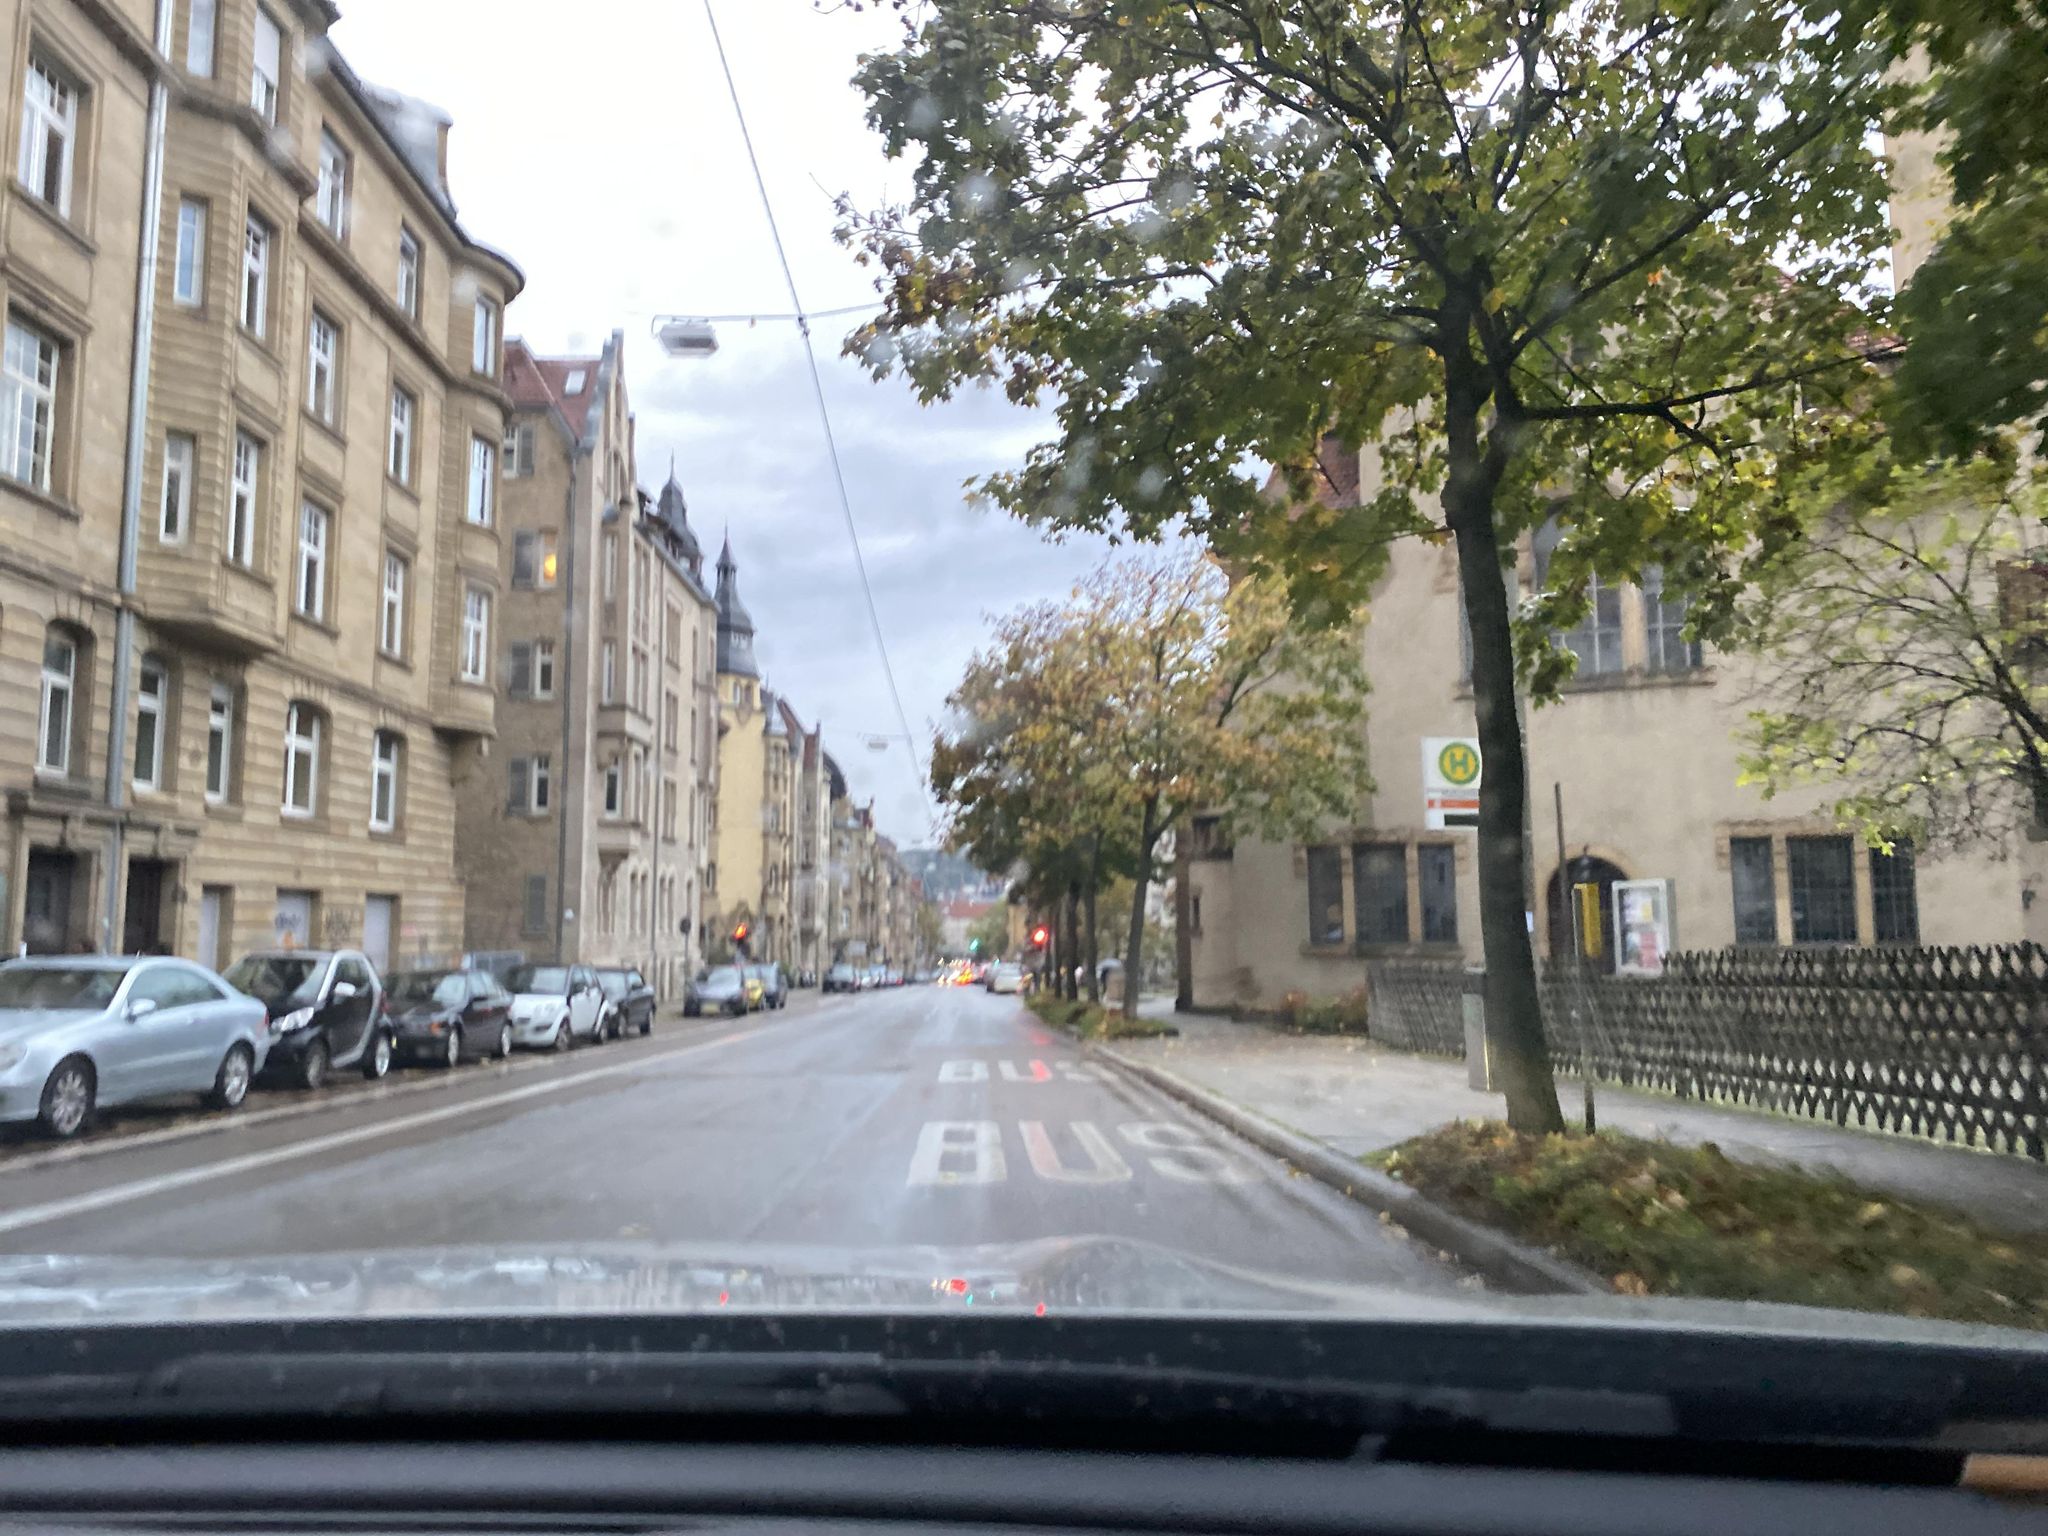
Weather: cloudy
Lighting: day
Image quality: good
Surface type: driving surface
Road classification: tertiary
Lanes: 2
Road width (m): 10.7
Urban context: urban centre
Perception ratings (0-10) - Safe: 7.48, Lively: 8.93, Beautiful: 6.85, Boring: 1.47, Depressing: 3.68, Wealthy: 9.58